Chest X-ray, PA view. Patient: 47 years old, sex F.
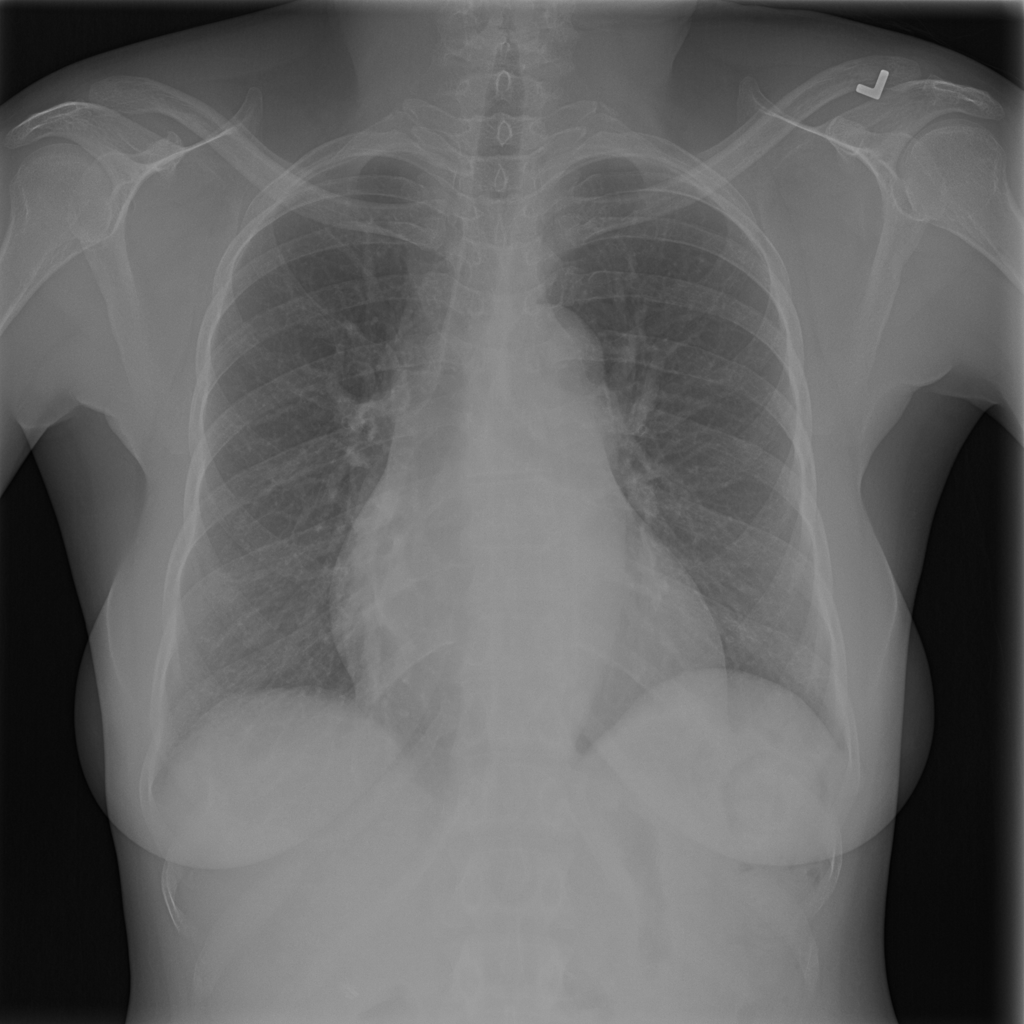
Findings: Cardiomegaly